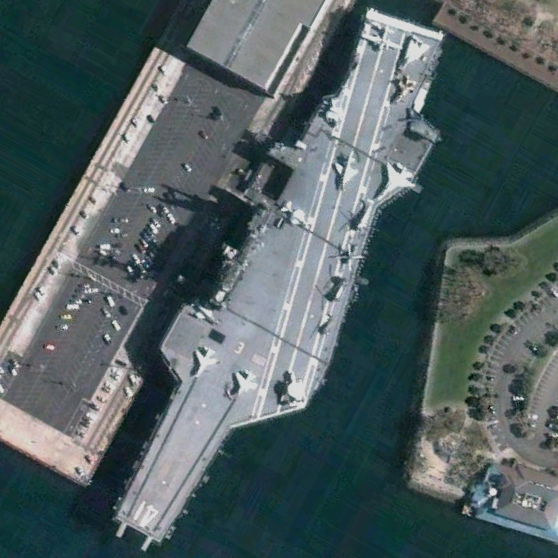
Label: aircraft_carrier